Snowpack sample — Snodgrass Mountain, Crested Butte, Colorado (2/4/25, 12:06 PM MST)
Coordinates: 38.923, -106.968
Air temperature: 35 °F
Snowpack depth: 80 cm
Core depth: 10 cm
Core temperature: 32 °F
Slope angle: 14°, slope face: 78°
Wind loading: low
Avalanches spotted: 0
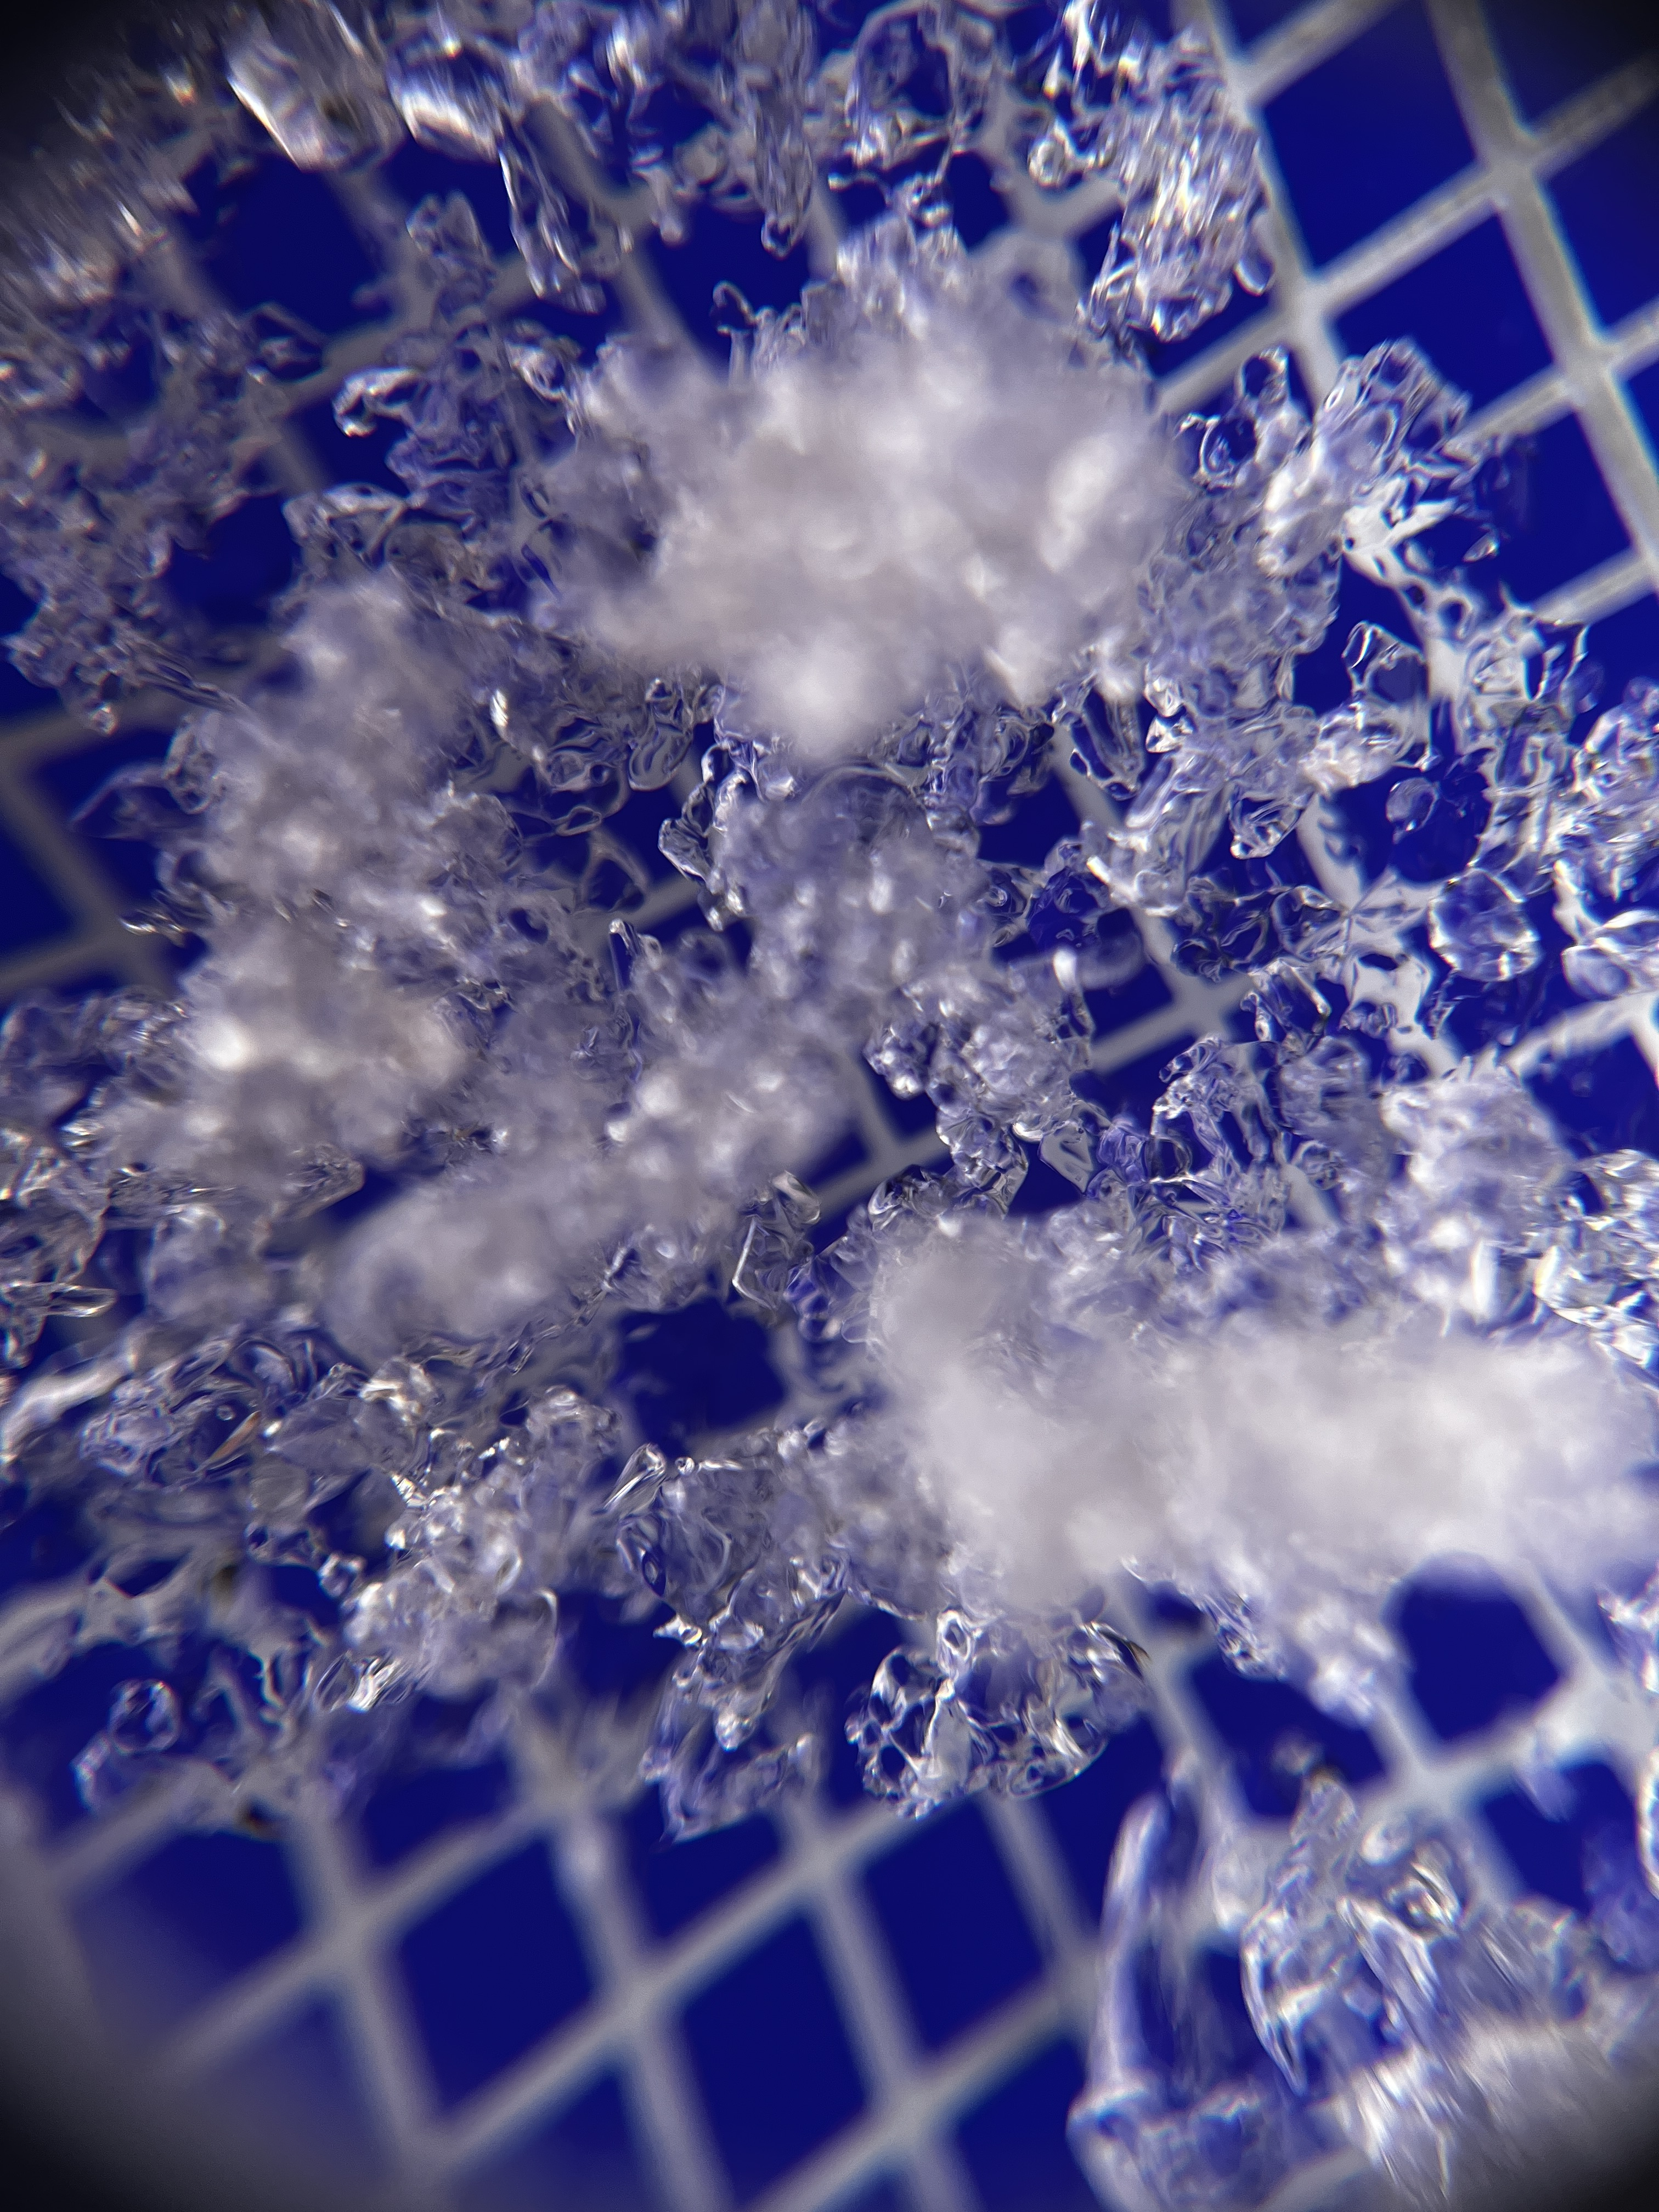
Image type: magnified_profile
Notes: No avalanches nearby, unusually warm weather for the last month reported by residents, Collected 25 yards from treeline